Interaction volume radius: 10 \u00c5
Interaction volume height: 10 \u00c5
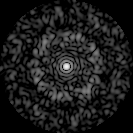
Disorder parameter: 0.8072